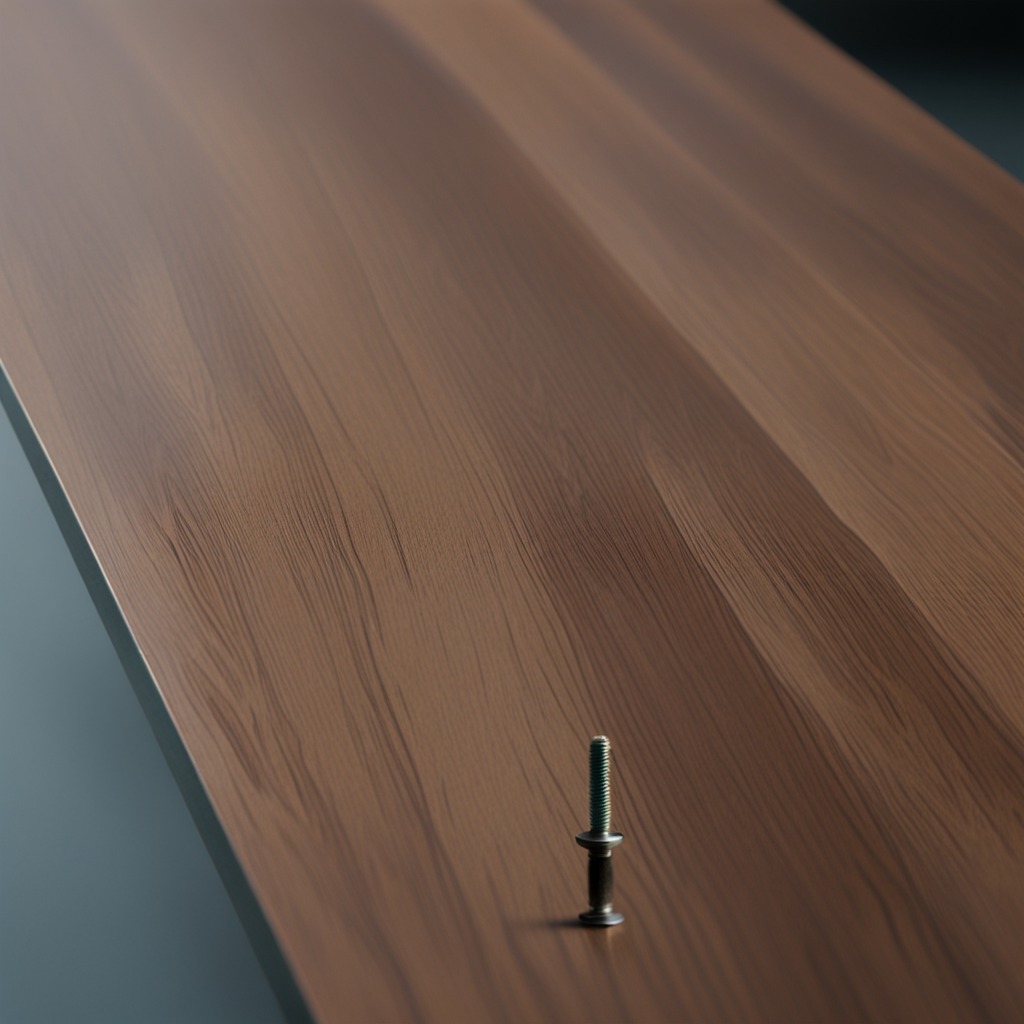
A metal screw lying on the table at twilight.